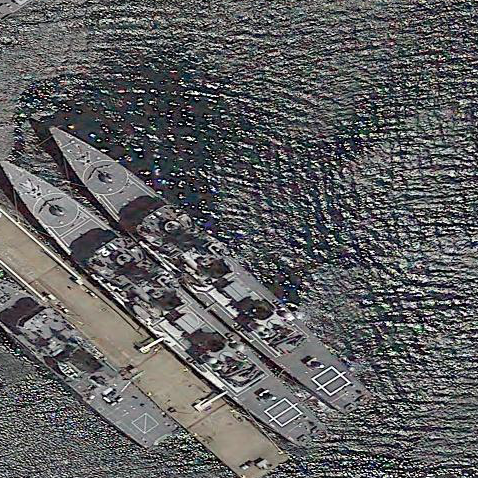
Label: destroyer